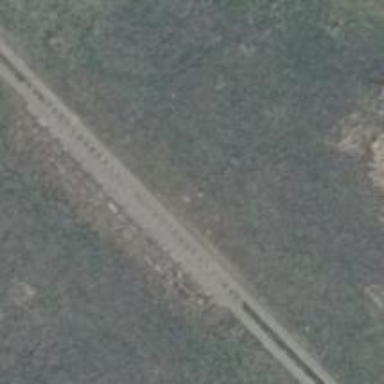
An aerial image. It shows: Passing place on the road.